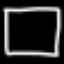
Label: square